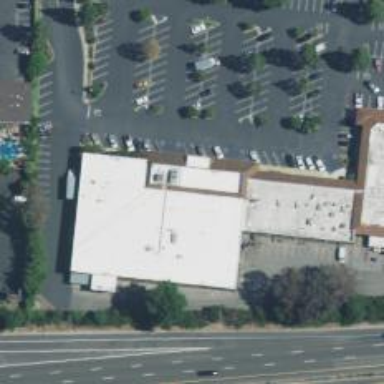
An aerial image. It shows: Pharmacy providing healthcare services.